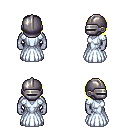
a pixel art fantasy rpg character, male body template, dark elf, purple skin, underdress, white pants, gold pageboy hairstyle, metal helm, four views (front, back, left, right), 2x2 character sprite sheet, small pixel art, hard edges, no anti-aliasing